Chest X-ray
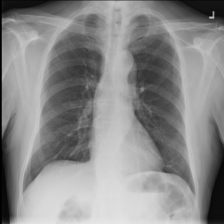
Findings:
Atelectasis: negative
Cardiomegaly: negative
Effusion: negative
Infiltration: positive
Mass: negative
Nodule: negative
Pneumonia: negative
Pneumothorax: negative
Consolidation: negative
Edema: negative
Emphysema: negative
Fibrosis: negative
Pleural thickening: negative
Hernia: negative